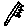
Label: zigzag